Question: I have integrated 'Twitter' into my application (using 'OAuth' and 'twitter4j' library) to update status on user's account on behalf of user. This works nice.
Before updating status, I check in 'Shared Preferences' for stored 'AccessToken'. If it is available, i.e. user is logged in, then update the status otherwise user is not logged in and hence display twitter page for user to login.
The problem is that if and hence 'AccessToken''Shared Preferences' and now, , then it gives this exception or error.

How do I come to know that user has revoked permission and thus I need to ask for authorization?
I come to know how to handle the case of unuthorized access and I handled it. But still this exception is thrown.
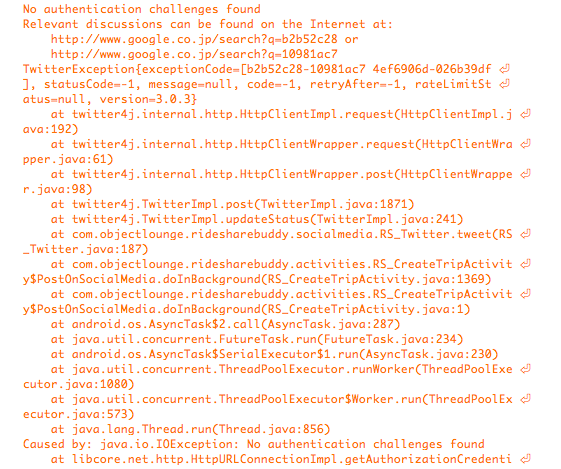
Answer: I solved the issue. The problem was that I was testing on what it does when user unauthorizes the application. And I unauthorized the application from twitter account which I used to create application at dev.twitter.com. Doing this invalidated my accesstoken which was stored in shared preferences and hence in my code when I fetch it from shared preferences and use it, I used to get exception.
The solution is to recreate an accesstoken in application created at dev.twitter.com. And in my code I added this condition :
'''
catch (TwitterException e) {
if (e.getStatusCode() == -1) {
// This is the case when the developer who created the application has revoked the application permission.
// In this case we need to remove stored access token as it is no longer valid.
// Logging in again will fetch newer accesstoken and will solve the problem.
logoutFromTwitter();
loginToTwitter();
}
}
'''